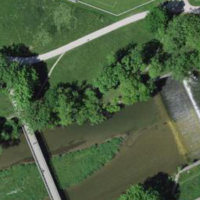
EUNIS habitat code: 53
Species observed at this site:
Corvus corone
Plantago major
Alcedo atthis
Aegithalos caudatus
Sylvia atricapilla
Spinus spinus
Poecile palustris
Larus michahellis
Erithacus rubecula
Phoenicurus ochruros
Periparus ater
Cyanistes caeruleus
Sturnus vulgaris
Chloris chloris
Troglodytes troglodytes
Corvus frugilegus
Passer domesticus
Passer montanus
Turdus merula
Tachymarptis melba
Hirundo rustica
Mergus merganser
Milvus migrans
Milvus milvus
Turdus pilaris
Regulus regulus
Cinclus cinclus
Coccothraustes coccothraustes
Motacilla alba
Delichon urbicum
Certhia brachydactyla
Turdus philomelos
Fulica atra
Anas crecca
Dendrocopos major
Turdus viscivorus
Buteo buteo
Chroicocephalus ridibundus
Muscicapa striata
Phylloscopus collybita
Colchicum autumnale
Gallinula chloropus
Pica pica
Sitta europaea
Garrulus glandarius
Columba livia
Falco tinnunculus
Picus viridis
Ficedula hypoleuca
Motacilla cinerea
Anas platyrhynchos
Streptopelia decaocto
Picus canus
Fringilla coelebs
Lanius collurio
Ptyonoprogne rupestris
Carduelis carduelis
Columba palumbus
Phalacrocorax carbo
Parus major